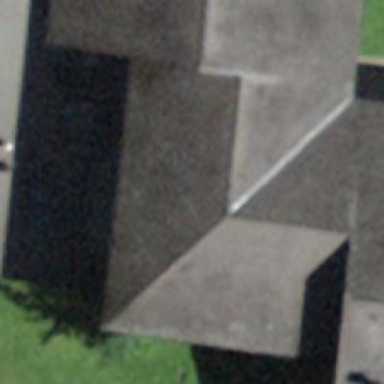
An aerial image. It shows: Building with ridge on the roof.